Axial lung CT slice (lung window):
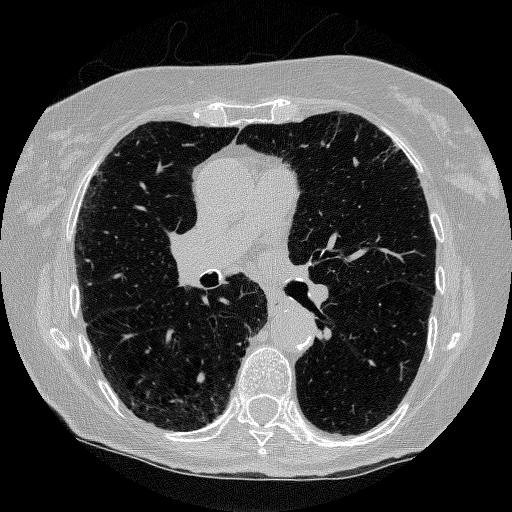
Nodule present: no